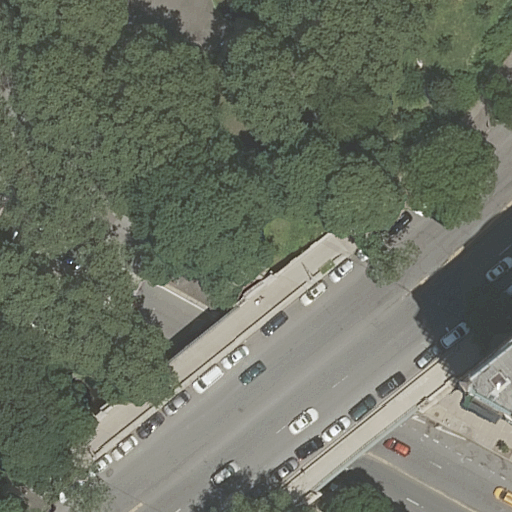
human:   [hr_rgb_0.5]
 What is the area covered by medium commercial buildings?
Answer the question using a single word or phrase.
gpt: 0m2

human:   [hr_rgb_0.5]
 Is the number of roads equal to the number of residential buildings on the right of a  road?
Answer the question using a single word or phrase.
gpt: no

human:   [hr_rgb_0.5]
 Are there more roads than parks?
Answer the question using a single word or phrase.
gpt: yes

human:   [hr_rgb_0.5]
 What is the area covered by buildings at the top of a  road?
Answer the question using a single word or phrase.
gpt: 76m2

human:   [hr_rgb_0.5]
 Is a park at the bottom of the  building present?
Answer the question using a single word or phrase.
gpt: no

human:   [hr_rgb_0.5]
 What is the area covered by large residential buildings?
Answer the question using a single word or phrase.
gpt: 0m2

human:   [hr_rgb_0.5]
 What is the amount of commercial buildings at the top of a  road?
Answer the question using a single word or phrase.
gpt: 0

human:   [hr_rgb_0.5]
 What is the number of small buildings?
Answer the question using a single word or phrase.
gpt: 1

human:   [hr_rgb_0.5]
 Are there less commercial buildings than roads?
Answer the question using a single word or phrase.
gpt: yes

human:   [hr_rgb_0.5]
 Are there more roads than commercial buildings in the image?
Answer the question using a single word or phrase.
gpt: yes

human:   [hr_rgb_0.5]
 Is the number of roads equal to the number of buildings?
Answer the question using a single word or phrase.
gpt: no

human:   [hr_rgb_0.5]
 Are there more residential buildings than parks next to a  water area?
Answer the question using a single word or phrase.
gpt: yes

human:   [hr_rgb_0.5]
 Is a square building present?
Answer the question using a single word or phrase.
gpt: no

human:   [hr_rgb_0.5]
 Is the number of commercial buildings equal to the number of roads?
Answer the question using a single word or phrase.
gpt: no

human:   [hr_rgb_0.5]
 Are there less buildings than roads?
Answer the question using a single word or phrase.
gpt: yes

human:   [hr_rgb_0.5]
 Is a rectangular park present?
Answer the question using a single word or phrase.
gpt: no

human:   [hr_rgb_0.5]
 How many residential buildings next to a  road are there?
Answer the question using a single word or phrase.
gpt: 1

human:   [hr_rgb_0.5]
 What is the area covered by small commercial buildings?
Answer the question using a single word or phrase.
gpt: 0m2

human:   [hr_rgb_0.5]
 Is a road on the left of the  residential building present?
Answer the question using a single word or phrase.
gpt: yes

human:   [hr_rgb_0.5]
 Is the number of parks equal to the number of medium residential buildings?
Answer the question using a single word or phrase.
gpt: no

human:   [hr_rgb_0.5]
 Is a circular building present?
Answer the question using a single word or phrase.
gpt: no

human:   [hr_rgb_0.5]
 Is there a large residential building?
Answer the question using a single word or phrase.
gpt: no

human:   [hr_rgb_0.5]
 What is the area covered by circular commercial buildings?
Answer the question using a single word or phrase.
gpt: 0m2

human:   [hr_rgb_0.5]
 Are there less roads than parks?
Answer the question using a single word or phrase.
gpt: no

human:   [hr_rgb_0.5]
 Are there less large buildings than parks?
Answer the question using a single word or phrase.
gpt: yes

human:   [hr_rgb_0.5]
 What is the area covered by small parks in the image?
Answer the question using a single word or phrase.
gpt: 0m2

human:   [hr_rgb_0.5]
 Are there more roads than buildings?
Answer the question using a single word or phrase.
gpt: yes

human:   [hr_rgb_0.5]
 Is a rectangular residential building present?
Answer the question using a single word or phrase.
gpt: yes

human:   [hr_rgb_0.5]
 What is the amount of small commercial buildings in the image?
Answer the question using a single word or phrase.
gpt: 0

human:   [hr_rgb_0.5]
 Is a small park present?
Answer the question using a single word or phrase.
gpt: no

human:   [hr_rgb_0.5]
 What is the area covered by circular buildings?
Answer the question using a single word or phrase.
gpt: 0m2

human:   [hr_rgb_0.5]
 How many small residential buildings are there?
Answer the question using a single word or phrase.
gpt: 1

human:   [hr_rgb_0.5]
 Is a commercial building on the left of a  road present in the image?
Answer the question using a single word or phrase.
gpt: no

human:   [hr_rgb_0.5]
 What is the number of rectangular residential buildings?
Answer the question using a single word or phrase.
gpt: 1

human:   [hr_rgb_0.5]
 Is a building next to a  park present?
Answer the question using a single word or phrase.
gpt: yes

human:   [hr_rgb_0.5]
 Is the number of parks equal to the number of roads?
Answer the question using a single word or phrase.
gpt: no